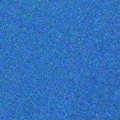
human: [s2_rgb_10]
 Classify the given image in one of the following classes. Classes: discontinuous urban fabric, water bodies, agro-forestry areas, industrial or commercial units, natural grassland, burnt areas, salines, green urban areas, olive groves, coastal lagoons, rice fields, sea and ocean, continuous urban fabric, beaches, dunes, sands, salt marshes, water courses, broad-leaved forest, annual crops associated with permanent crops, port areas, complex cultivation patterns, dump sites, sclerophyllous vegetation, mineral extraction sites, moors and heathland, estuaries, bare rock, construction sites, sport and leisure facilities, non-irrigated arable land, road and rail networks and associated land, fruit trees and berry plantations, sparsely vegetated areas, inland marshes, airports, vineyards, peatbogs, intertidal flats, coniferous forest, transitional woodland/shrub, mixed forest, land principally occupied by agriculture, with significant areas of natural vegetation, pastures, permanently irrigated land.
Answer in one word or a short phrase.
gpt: sea and ocean